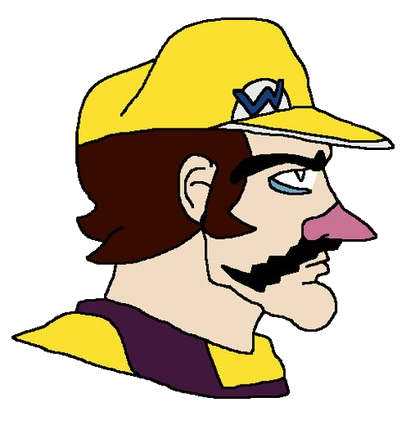
Label: 4_Yes_Chad